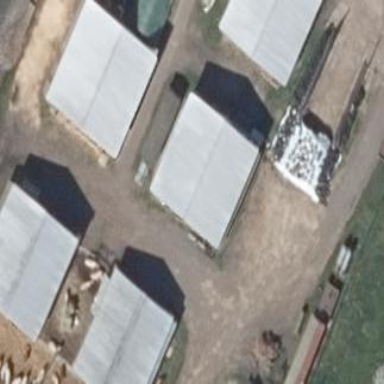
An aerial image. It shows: Shed building.